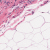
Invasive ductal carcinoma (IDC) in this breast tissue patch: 0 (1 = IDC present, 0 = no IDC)